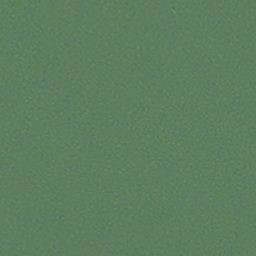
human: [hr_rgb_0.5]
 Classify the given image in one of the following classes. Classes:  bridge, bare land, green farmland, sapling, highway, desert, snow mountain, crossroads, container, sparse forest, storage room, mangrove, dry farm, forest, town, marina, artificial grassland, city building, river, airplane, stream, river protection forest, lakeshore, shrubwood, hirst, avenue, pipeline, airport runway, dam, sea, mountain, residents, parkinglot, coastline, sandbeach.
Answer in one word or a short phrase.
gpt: sea